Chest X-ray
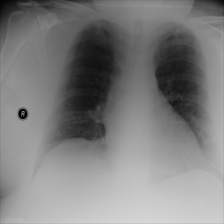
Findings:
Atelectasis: negative
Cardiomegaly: negative
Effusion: negative
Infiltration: negative
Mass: negative
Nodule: negative
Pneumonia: negative
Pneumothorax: negative
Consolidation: negative
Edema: negative
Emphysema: negative
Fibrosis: negative
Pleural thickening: negative
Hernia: negative